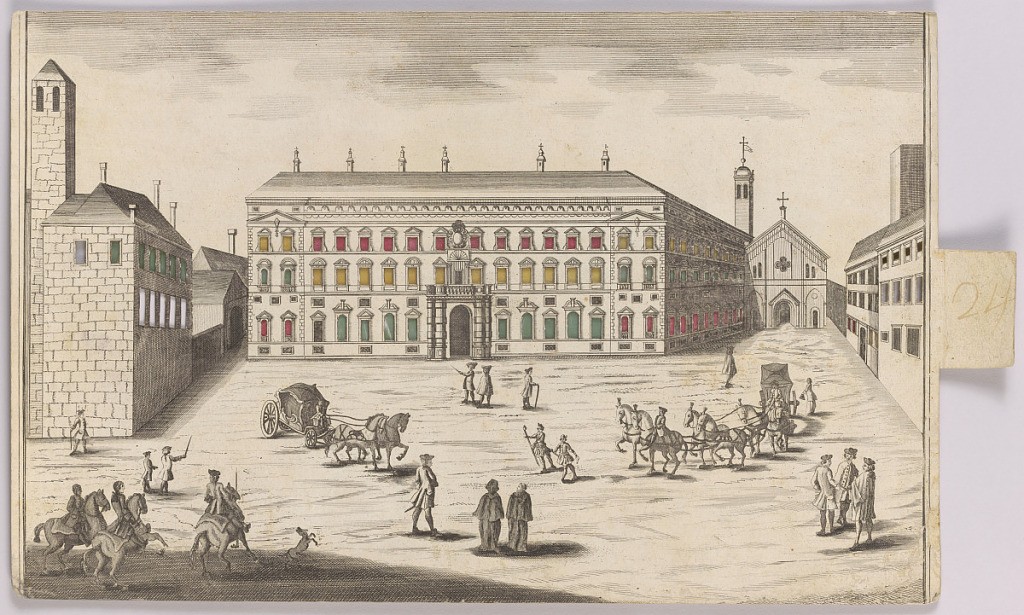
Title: Peep-Show Print
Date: mid-18th century
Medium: Engraving and brush and wash on paper
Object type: Print
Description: Peep-show print